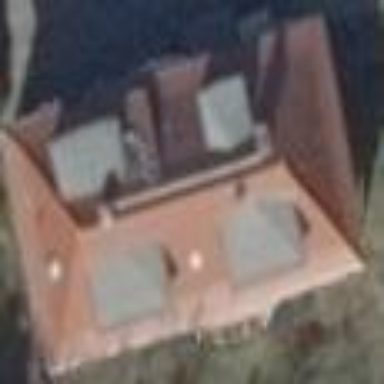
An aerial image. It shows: Hipped roof apartment building.